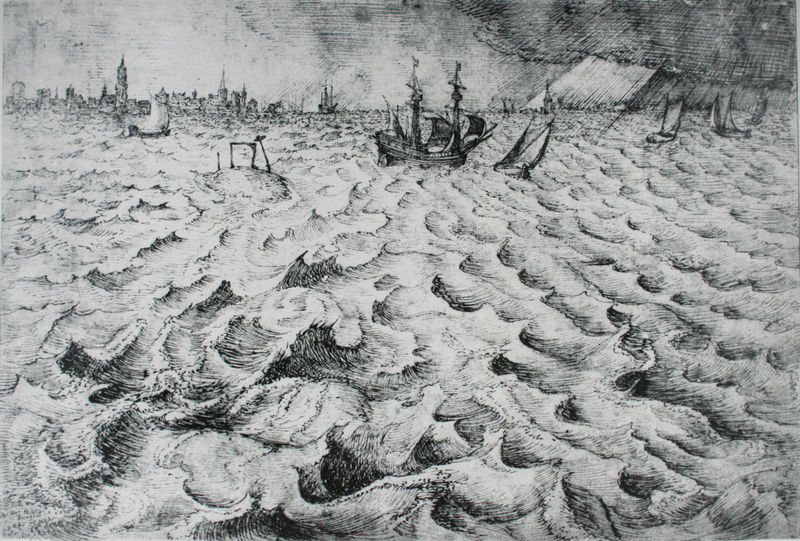
Titel: Marinelandschaft mit Blick auf Antwerpen
Künstler: Pieter Bruegel
Standort: London
Institution: Count Antoine Seilern Collection
Schlagwörter: himmel, blue, white, black, dark, gray, grey, wood, smoke, cloud, clouds, heaven, sky, boat, ocean, sea, ship, shore, water, waves, distance, horizon, island, sun, tower, light, etching, sketch, boats, mast, sail, storm, stormy, wave, wind, flag, town, city, flags, buildings, rain, boote, harbor, stadt, wolken, fish, lighthouse, ships, rough, cityscape, meer, schiffe, segel, sturm, sailing, sails, beams, sailboat, windy, skyline, küste, türme, masts, wellen, fisherman, wreckage, white horses, creast